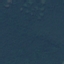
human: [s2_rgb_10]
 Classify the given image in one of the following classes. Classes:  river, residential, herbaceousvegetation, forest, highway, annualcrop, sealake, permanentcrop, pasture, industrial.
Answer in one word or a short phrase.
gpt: Forest